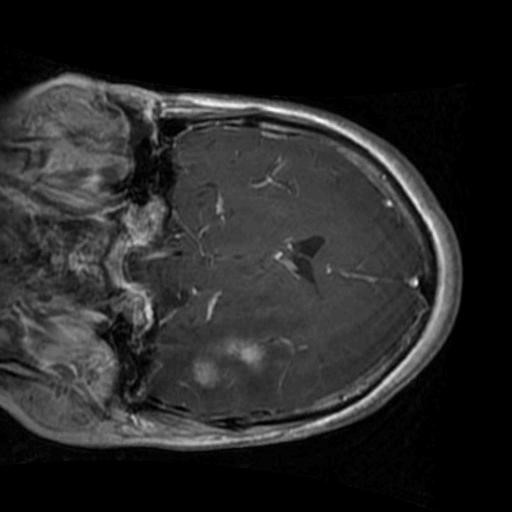
Label: brain_glioma